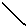
Label: line